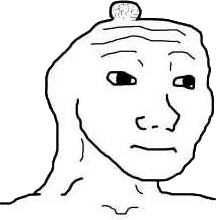
Label: 5_Brainlet